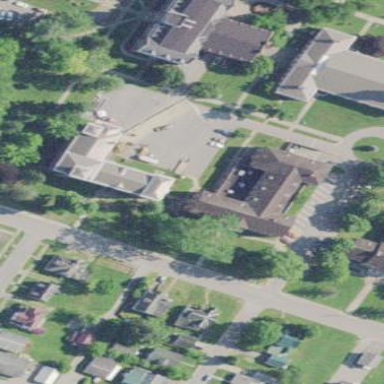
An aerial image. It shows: College building.